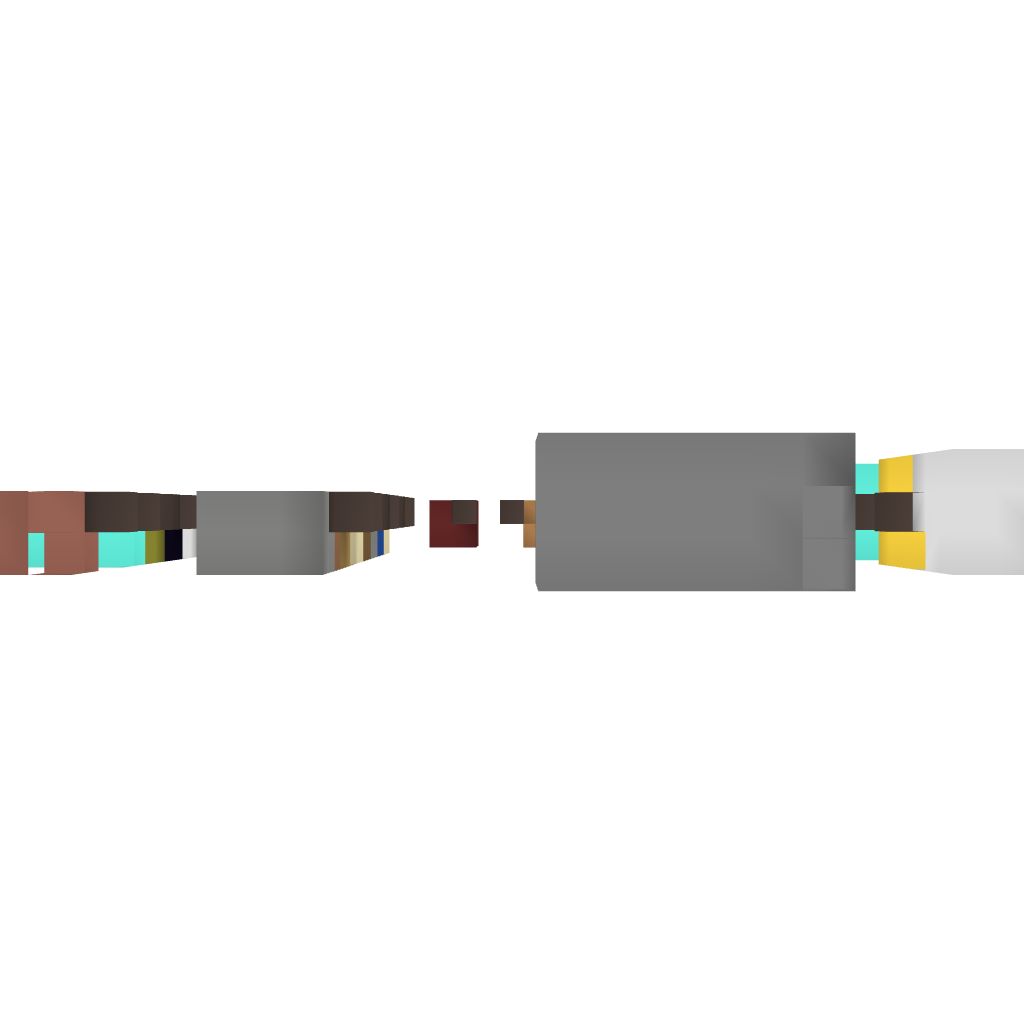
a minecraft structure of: Resource and XP Giver with Time Setter